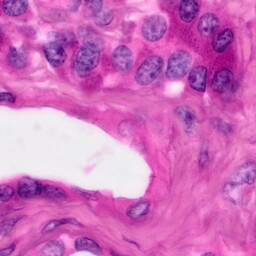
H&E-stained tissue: Pancreatic